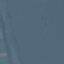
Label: SeaLake